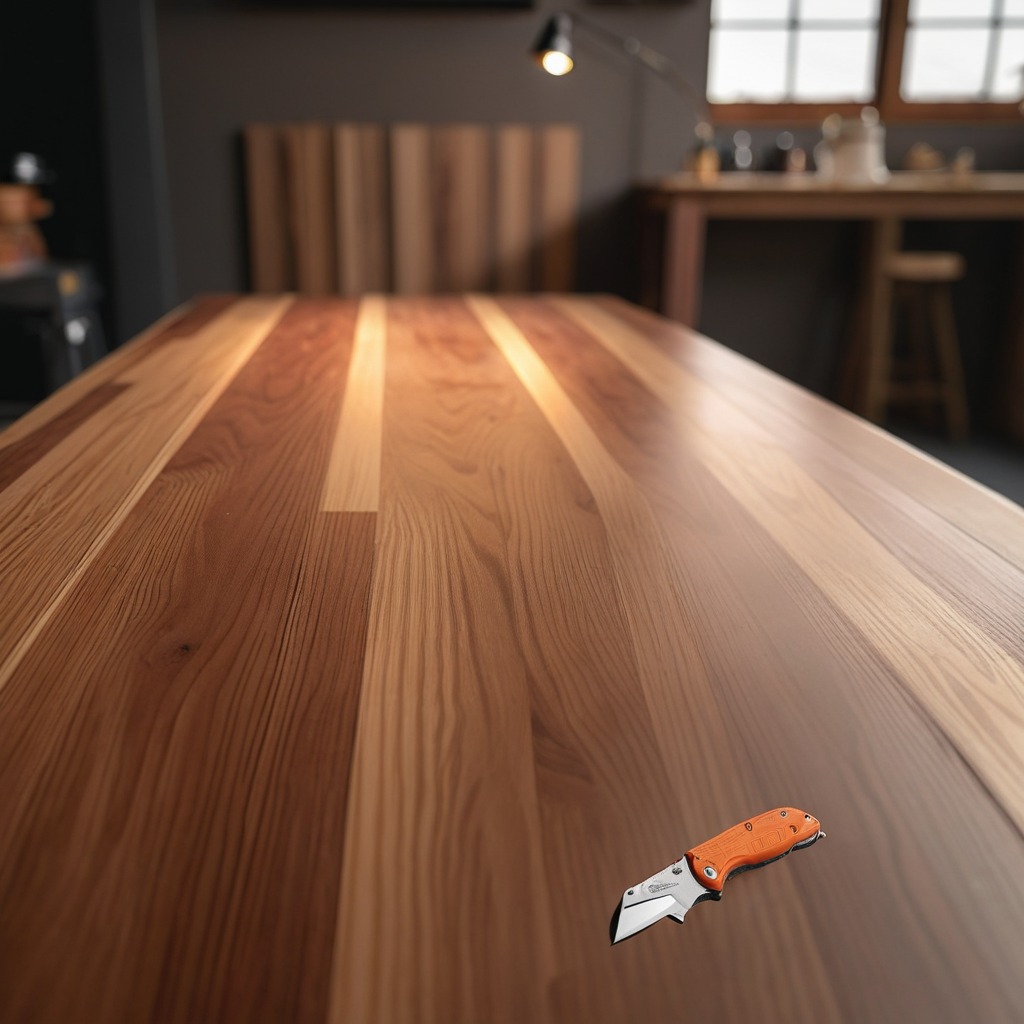
A utility knife is lying on the wooden table.